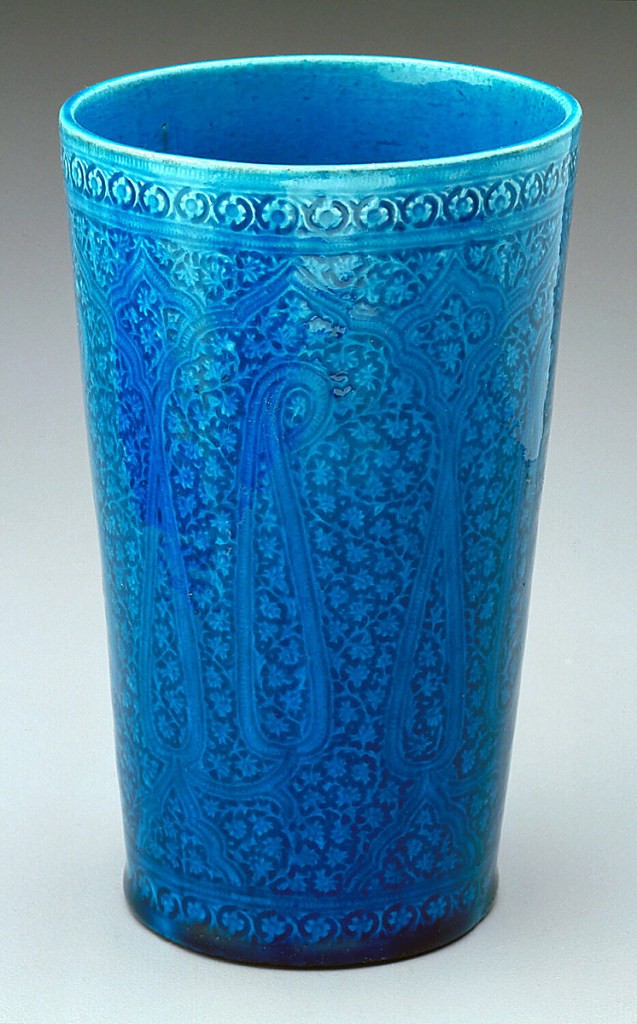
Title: Beaker
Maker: Joseph Théodore Deck, French, 1823 - 1891
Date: ca. 1870
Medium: Earthenware
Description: An earthenware beaker in a rich blue glaze. This piece has a floral like pattern around the top, and a similar pattern below.